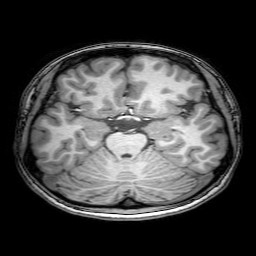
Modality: T1w
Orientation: coronal